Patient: sex F, age 71
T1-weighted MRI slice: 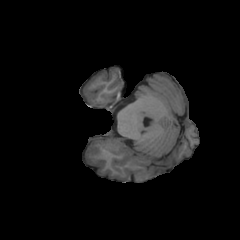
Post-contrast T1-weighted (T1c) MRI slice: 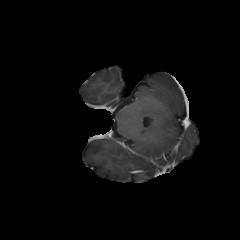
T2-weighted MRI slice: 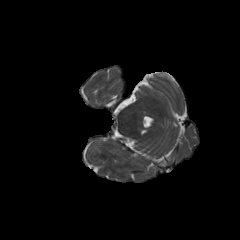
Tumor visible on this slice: no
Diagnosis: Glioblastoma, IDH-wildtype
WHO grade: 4